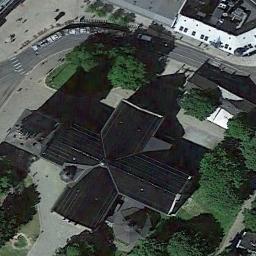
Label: church